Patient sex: M
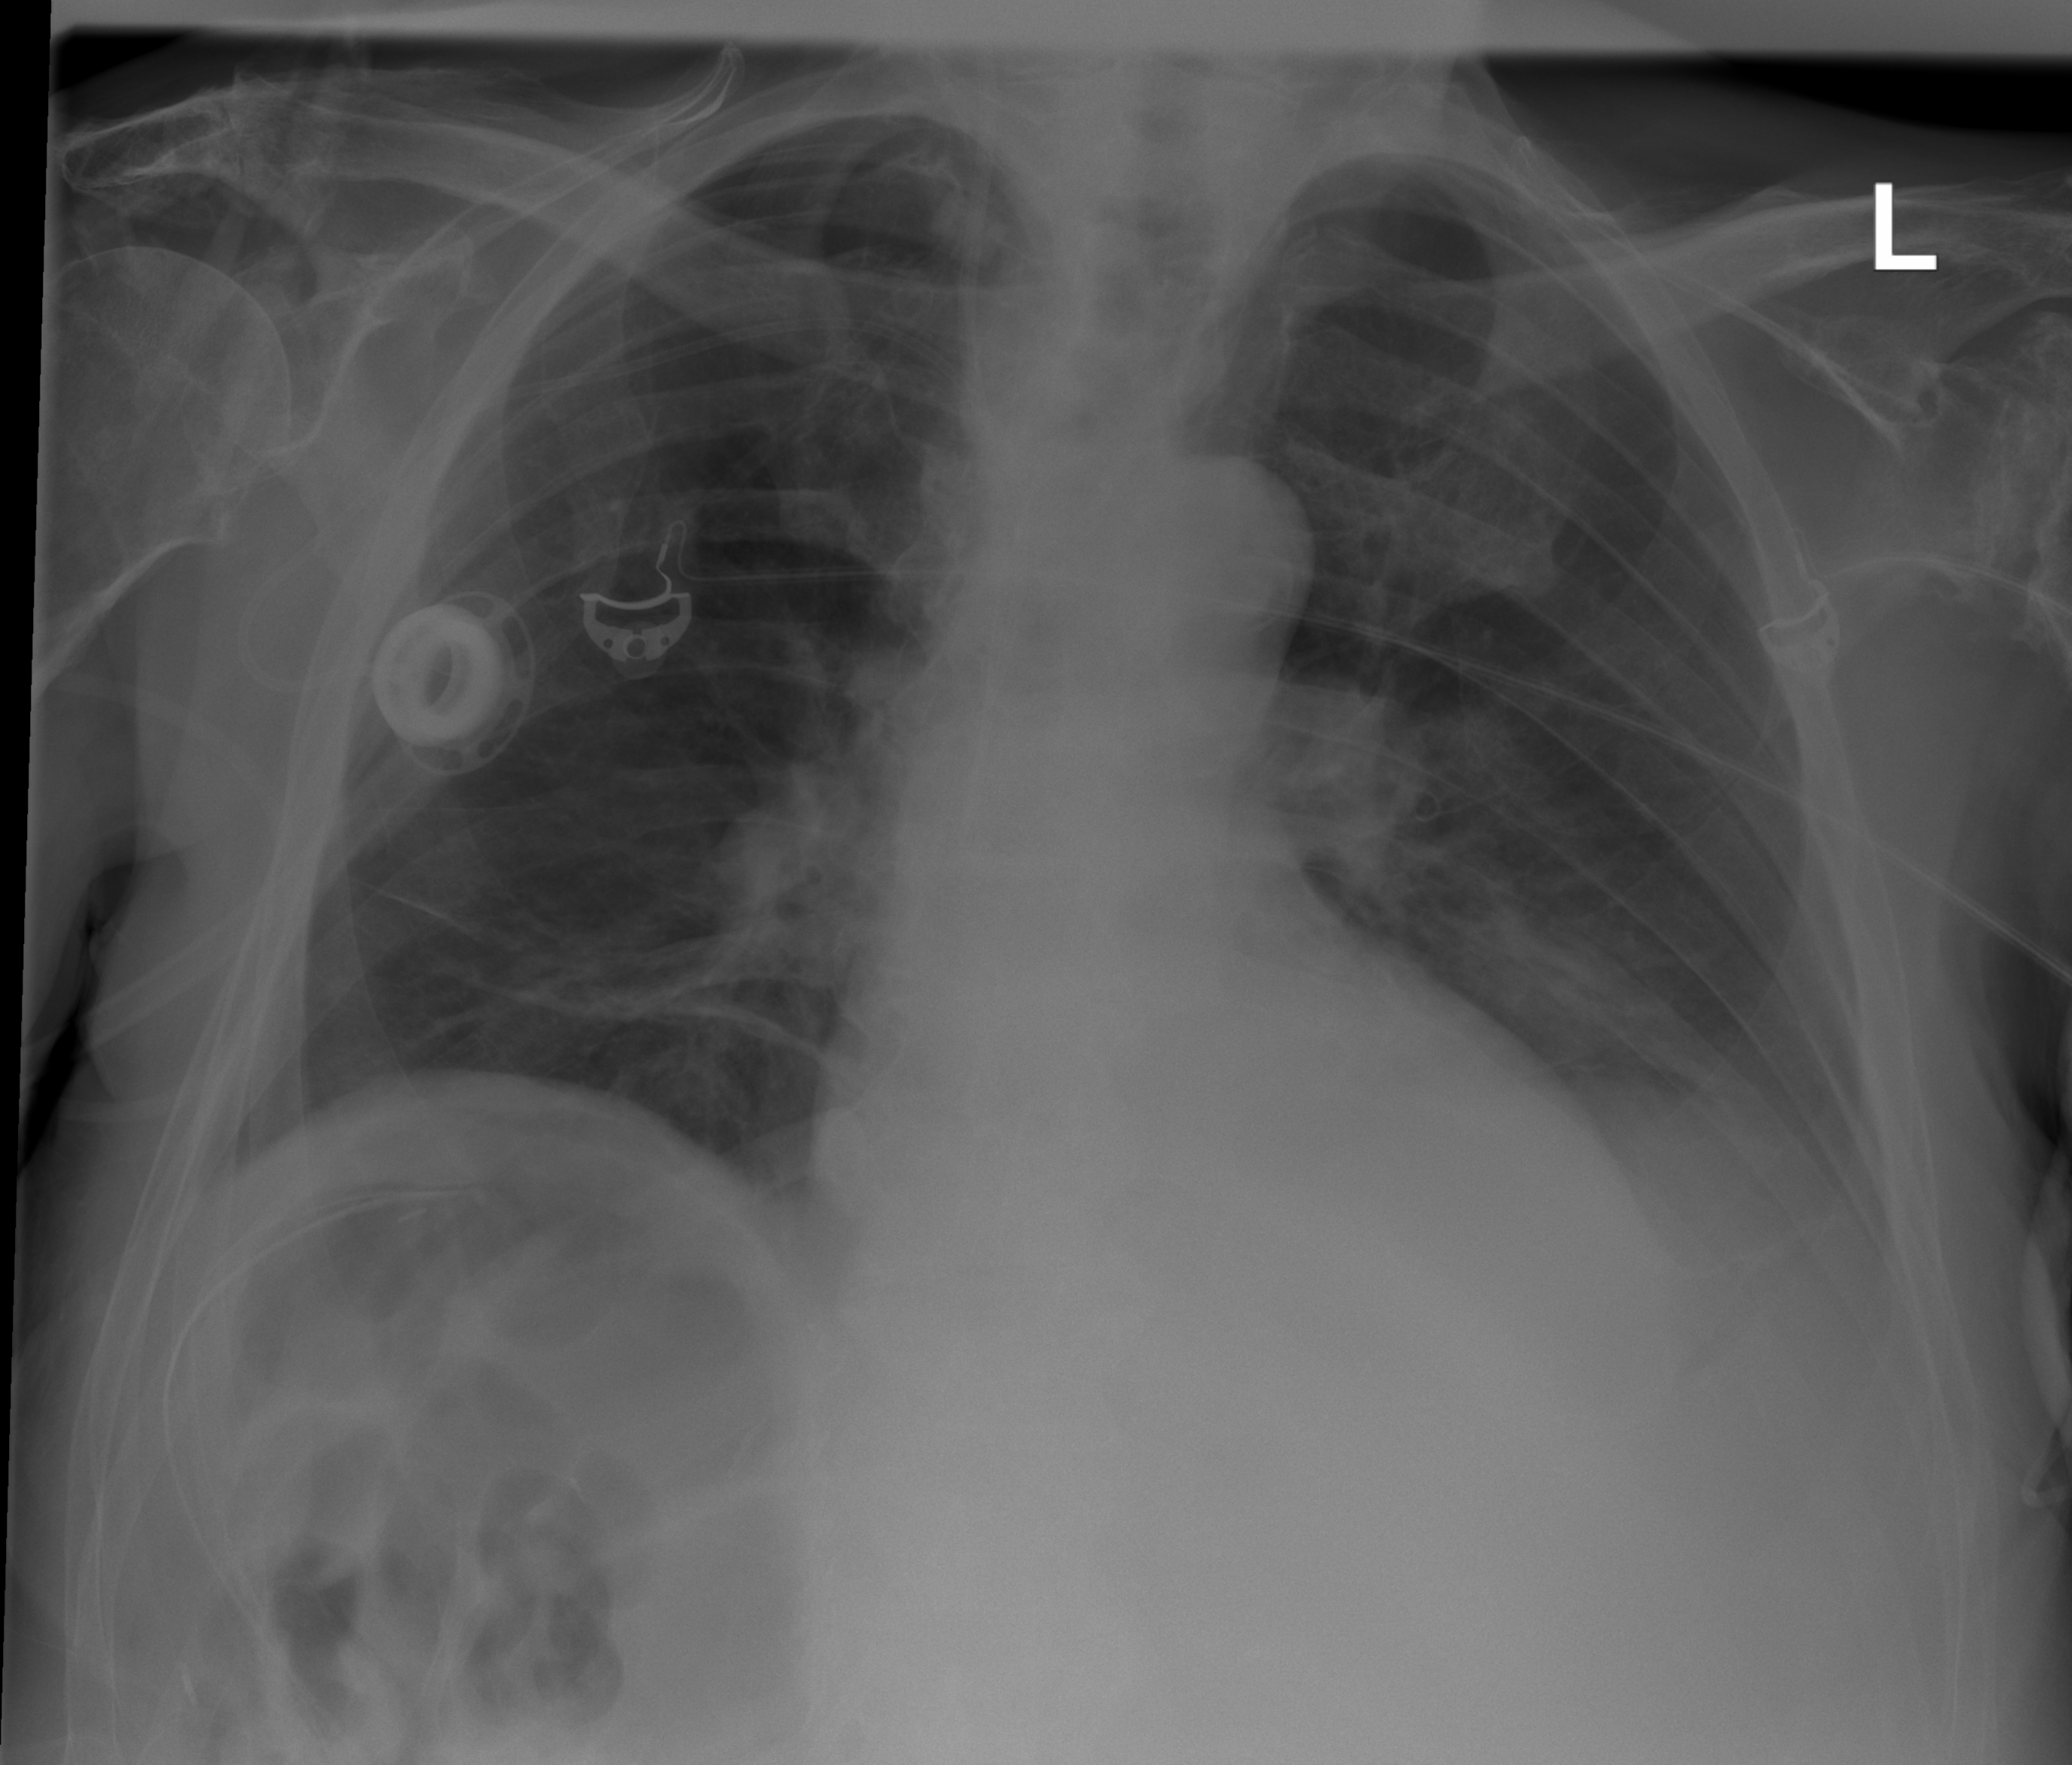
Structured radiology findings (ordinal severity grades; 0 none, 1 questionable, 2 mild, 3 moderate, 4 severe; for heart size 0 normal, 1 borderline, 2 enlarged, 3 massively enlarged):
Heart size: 1
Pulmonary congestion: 2
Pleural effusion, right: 0
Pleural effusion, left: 2
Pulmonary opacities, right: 0
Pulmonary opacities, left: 0
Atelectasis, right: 2
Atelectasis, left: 2